Aerial crown-view tile of a tropical tree (Barro Colorado Island, Panama), acquired 20241014:
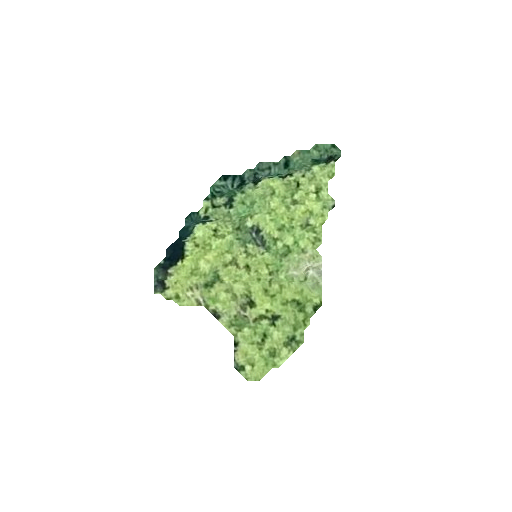
Species: Alseis blackiana
GBIF accepted scientific name: Alseis blackiana
Crown area: 39.222 m²